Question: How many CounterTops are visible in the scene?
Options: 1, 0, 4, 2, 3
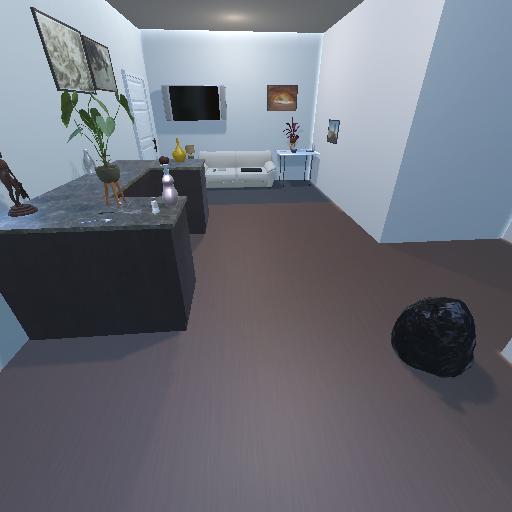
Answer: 1